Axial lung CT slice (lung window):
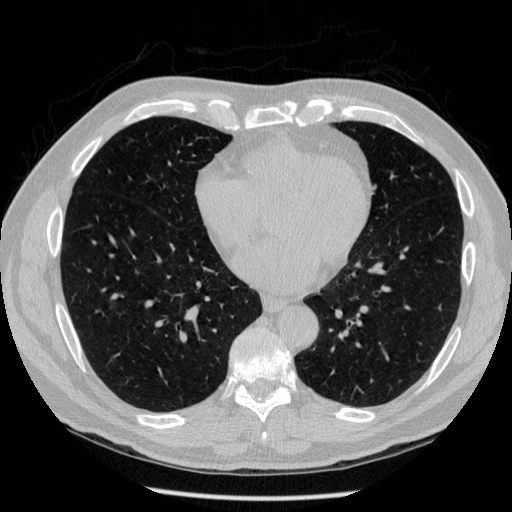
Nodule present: no